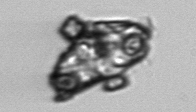
Label: Delphineis